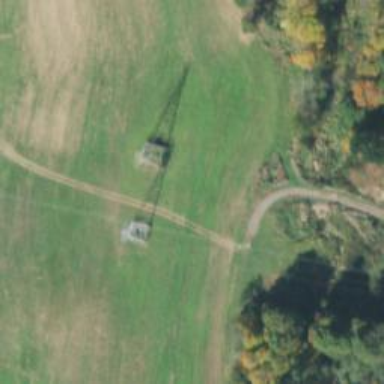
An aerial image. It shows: Lattice structure tower used for power transmission.